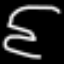
Label: frog